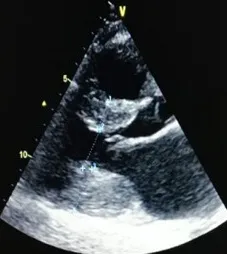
A posterior wall thickness at 26 mm and a septum thickness at 17 mm measured on a parasternal long axis view.
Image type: radiology (ultrasound)